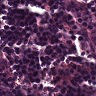
Metastatic tissue present: no